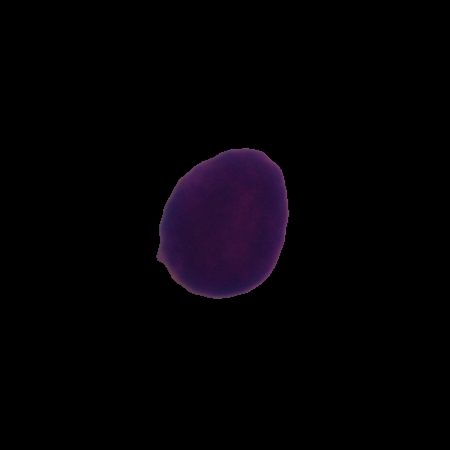
Label: healthy